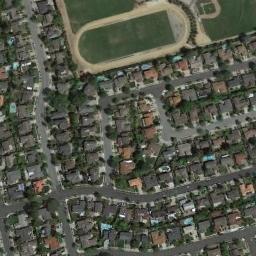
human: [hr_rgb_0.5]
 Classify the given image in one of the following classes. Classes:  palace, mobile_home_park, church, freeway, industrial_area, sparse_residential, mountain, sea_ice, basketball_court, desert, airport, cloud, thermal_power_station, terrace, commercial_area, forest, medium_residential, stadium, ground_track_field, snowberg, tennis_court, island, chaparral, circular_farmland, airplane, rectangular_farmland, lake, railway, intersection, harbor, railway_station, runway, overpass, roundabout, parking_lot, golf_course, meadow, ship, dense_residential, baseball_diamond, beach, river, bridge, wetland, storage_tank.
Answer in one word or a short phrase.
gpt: ground_track_field